Aerial crown-view tile of a tropical tree (Barro Colorado Island, Panama), acquired 20250512:
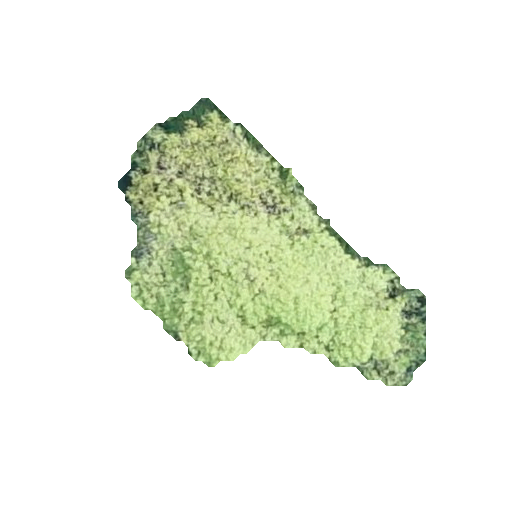
Species: Alseis blackiana
GBIF accepted scientific name: Alseis blackiana
Crown area: 73.456 m²